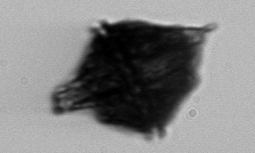
Label: Gonyaulax